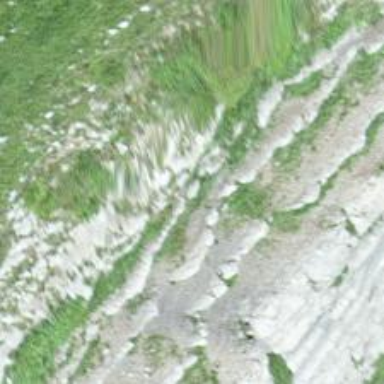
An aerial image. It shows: Natural cliff.